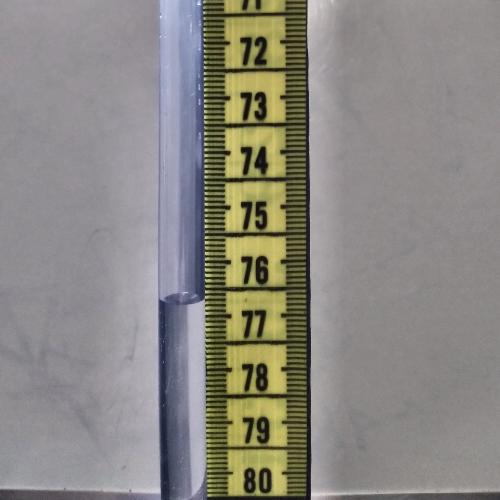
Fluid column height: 76.7 cm